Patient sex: M
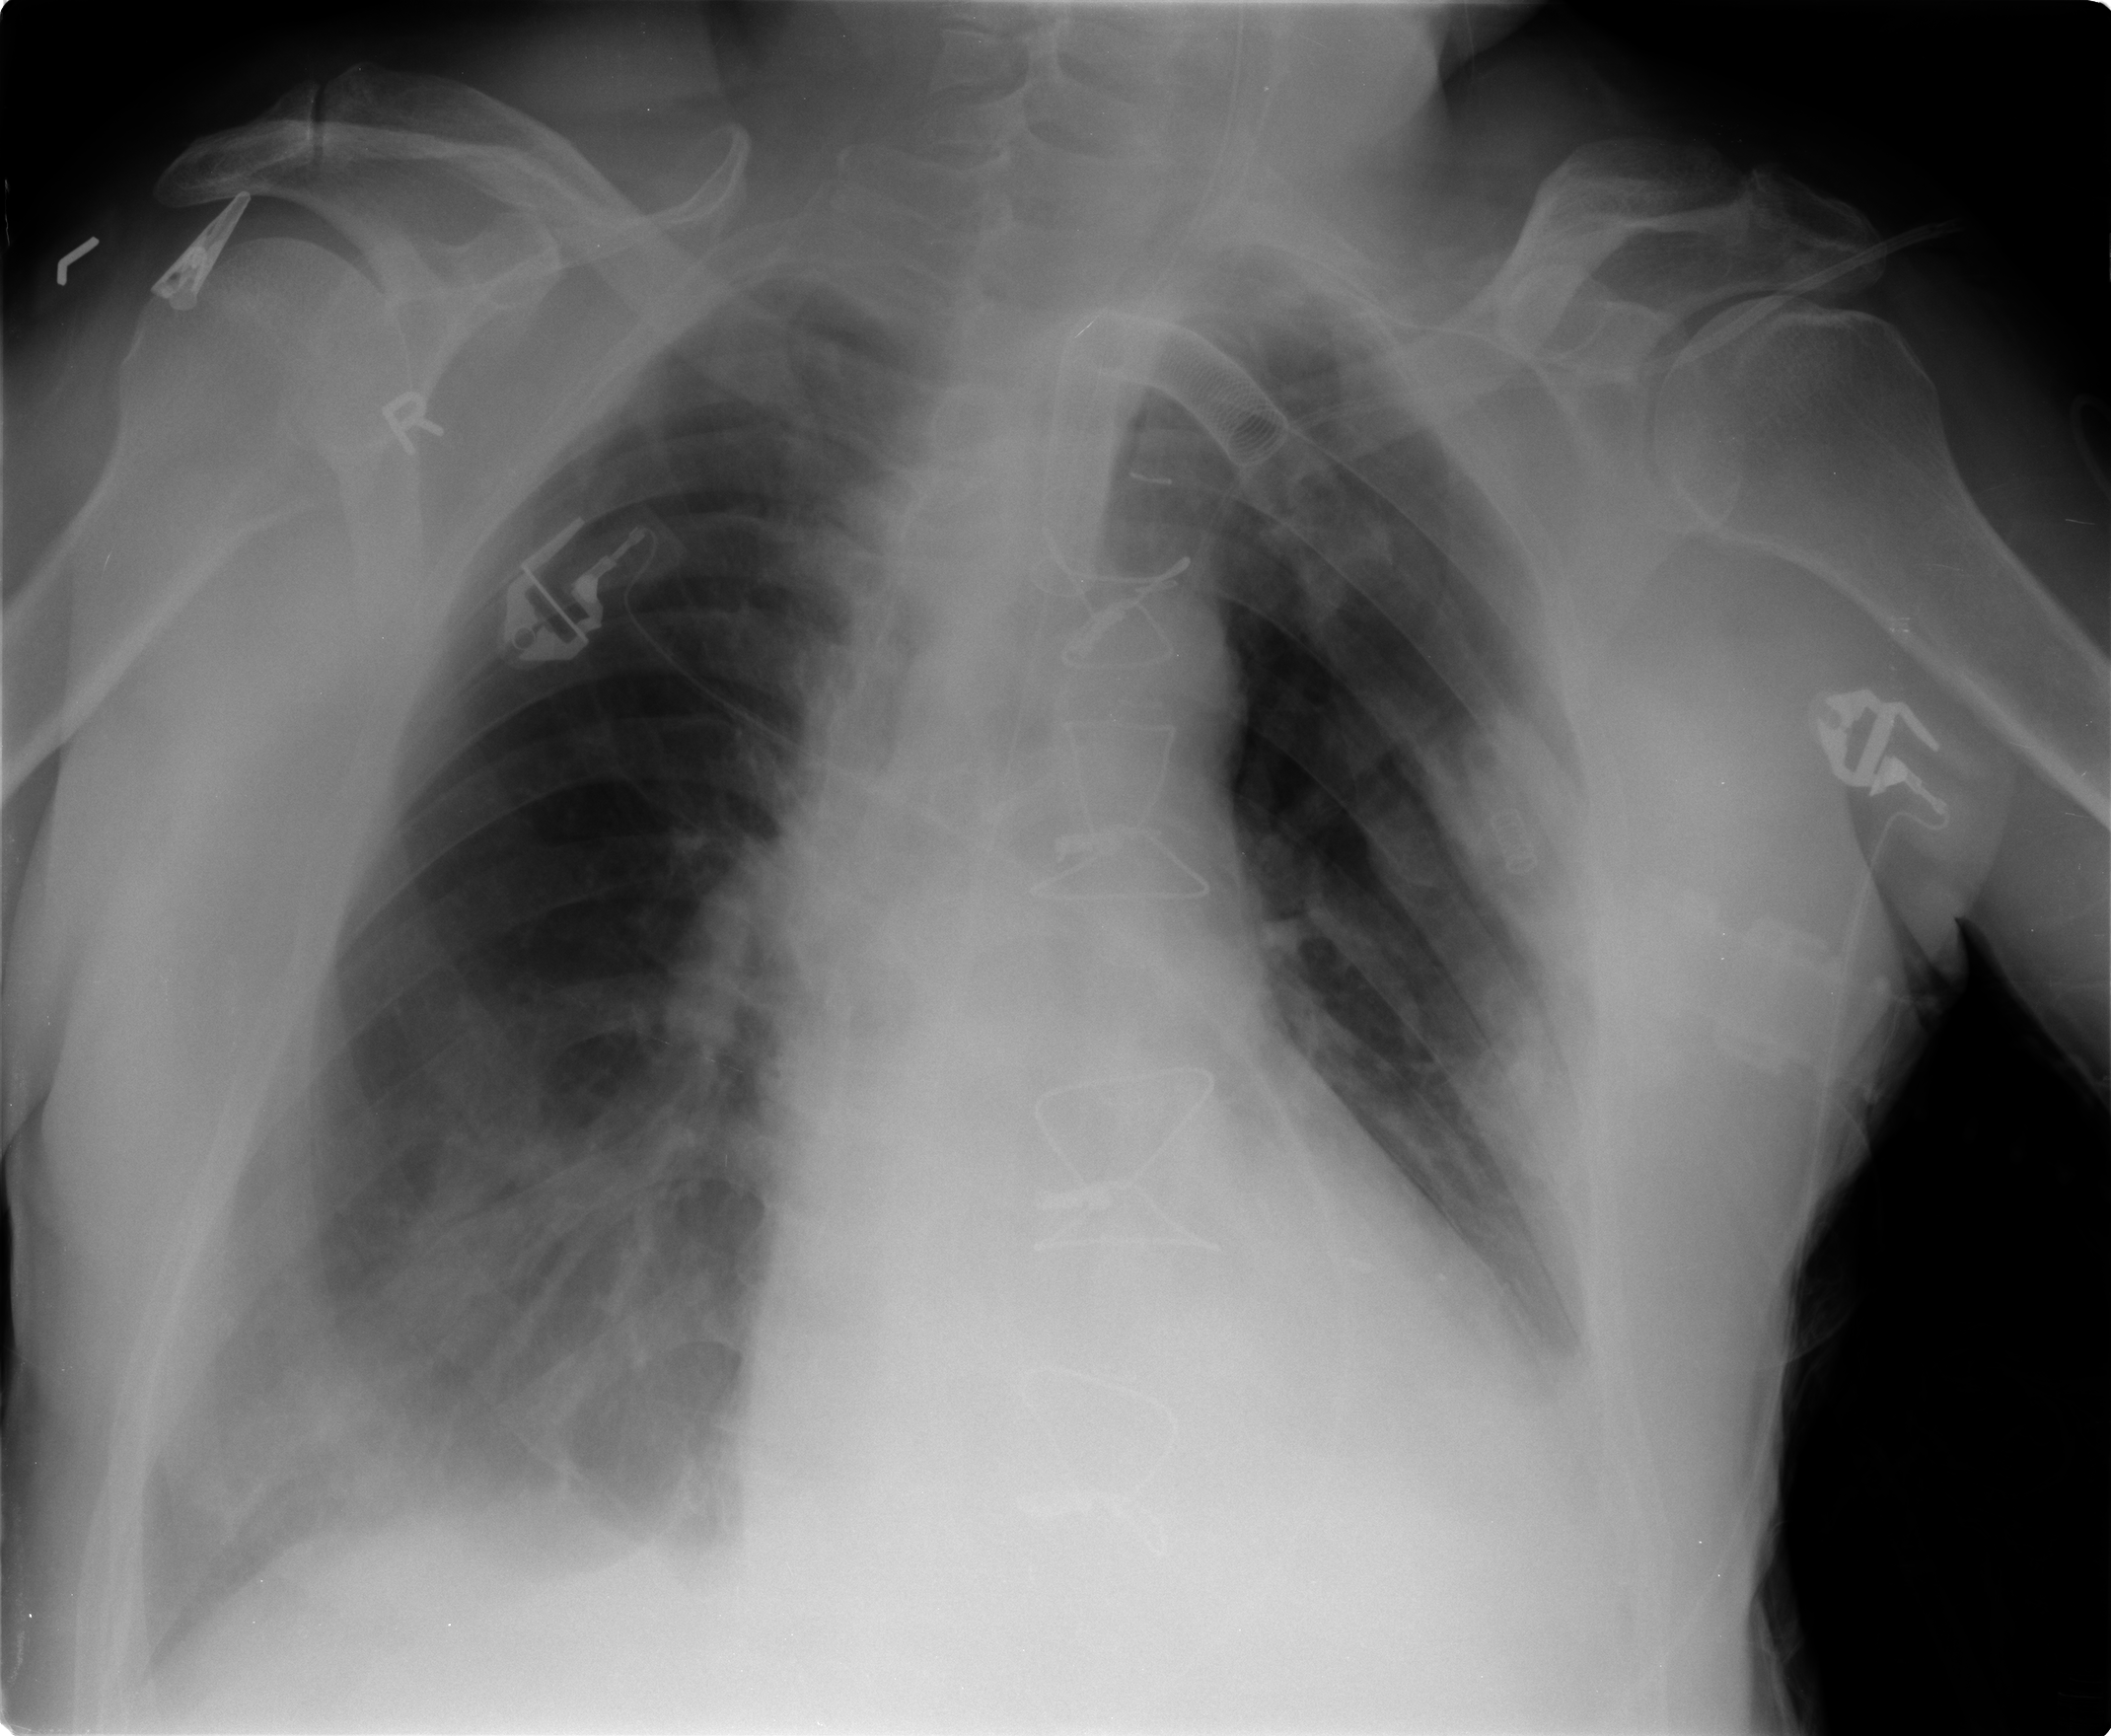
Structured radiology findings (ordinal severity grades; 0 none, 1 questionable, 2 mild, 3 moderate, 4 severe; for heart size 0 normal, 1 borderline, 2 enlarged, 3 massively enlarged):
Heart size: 2
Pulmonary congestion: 2
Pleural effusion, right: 2
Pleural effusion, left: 2
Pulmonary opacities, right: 2
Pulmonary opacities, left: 2
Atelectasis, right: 2
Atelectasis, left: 2